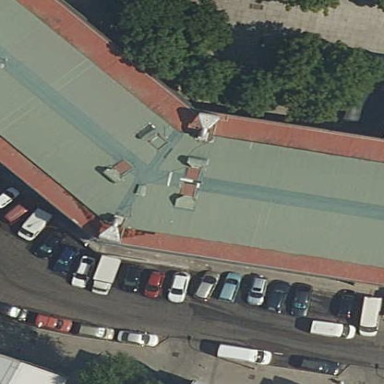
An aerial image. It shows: Retail building that serves as marketplace.